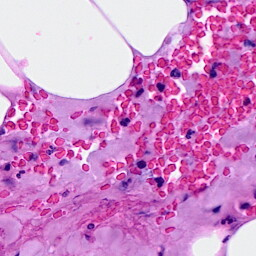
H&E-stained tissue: Breast